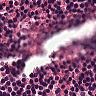
Metastatic tissue present: no